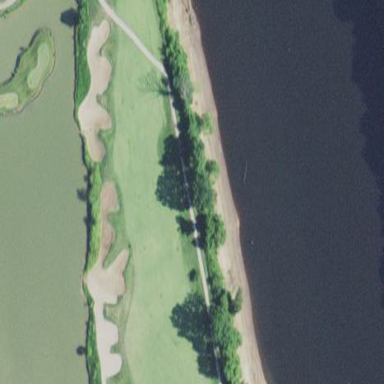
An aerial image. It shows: Grassy area designated as golf fairway.